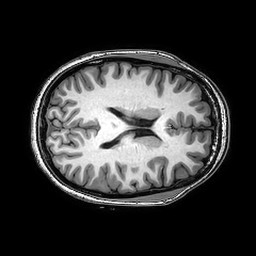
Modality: T1w
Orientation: axial
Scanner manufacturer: philips
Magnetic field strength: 3 T
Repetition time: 0.008339 s
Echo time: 0.00385 s